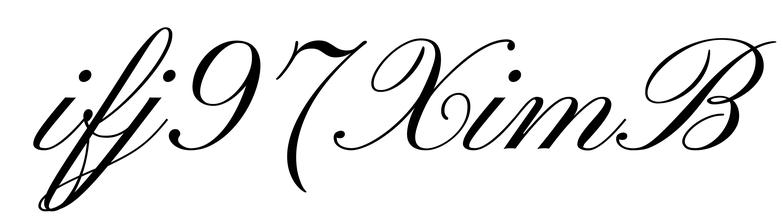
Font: PinyonScript-Regular